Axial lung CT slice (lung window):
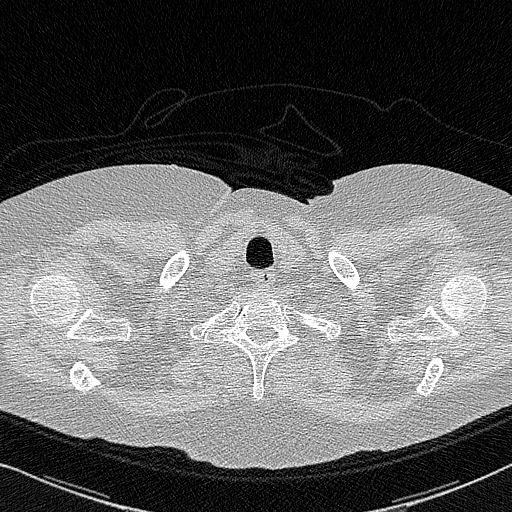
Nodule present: no